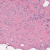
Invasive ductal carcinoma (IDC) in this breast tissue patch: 0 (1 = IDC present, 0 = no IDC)